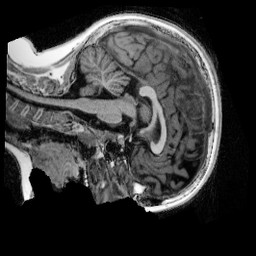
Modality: UNIT1_denoised
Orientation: sagittal
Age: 10
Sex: female
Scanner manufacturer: siemens
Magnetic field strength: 3 T
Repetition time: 4 s
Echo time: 0.00303 s